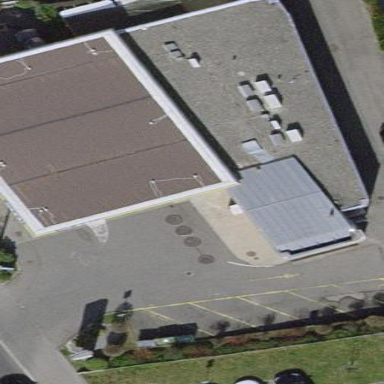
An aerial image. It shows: Retail building with flat roof. It serves as fuel station.